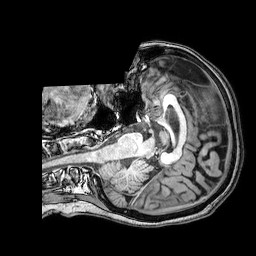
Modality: T1w
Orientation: axial
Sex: female
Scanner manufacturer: philips
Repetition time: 0.008198 s
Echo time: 0.00377 s